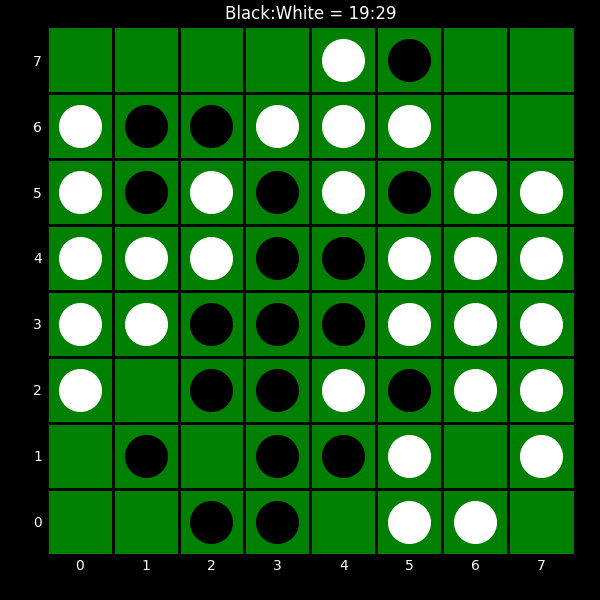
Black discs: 19
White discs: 29